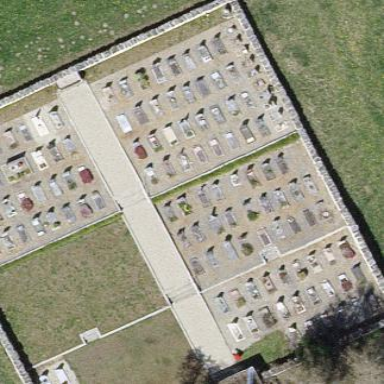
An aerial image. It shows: Cemetery.